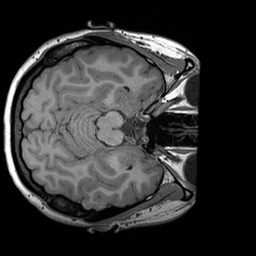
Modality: T1w
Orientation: axial
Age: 23
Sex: female
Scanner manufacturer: siemens
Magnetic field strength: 3 T
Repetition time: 1.6 s
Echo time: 0.00236 s